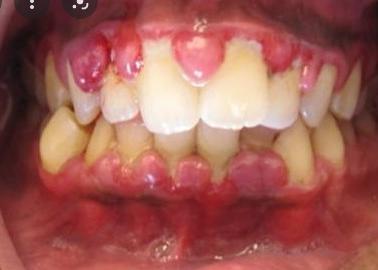
Condition: Gingivitis